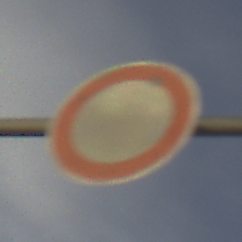
Verkehrszeichen: VerbotFahrzeugeAllerArt
Umgebung: Outdoor, Nature
Tageszeit: SunriseSunset
Wetter: PartlyCloudy
Licht: Natural
Jahreszeit: Summer
Kontrast: HighContrast